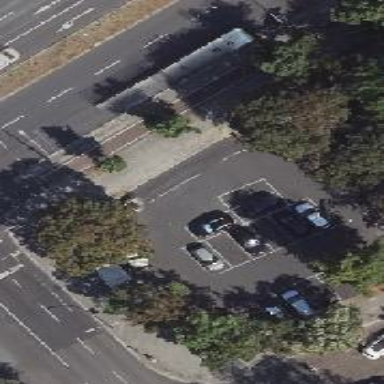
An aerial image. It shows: Taxi stand.